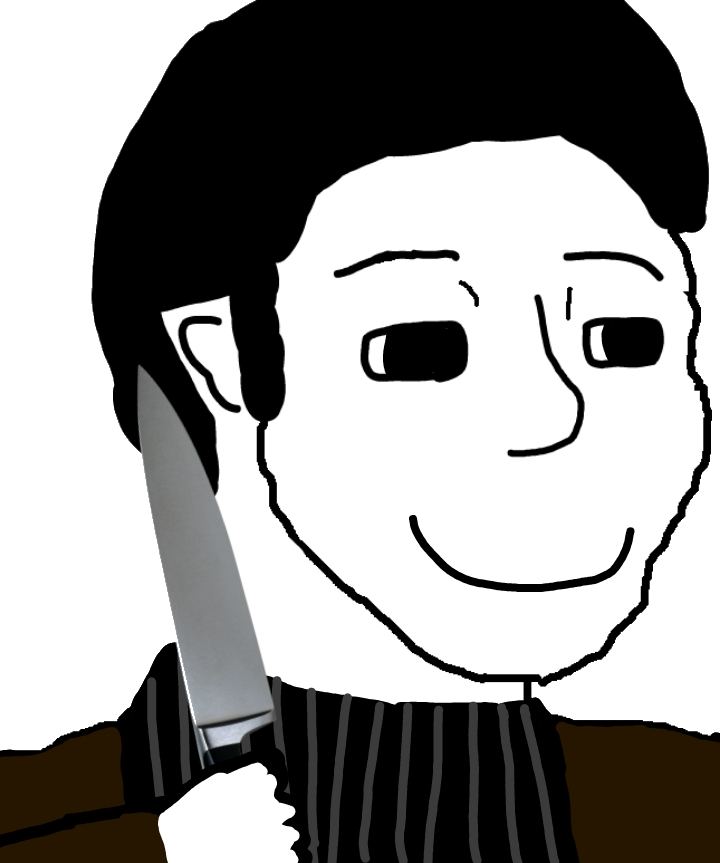
Label: 5_Oomer